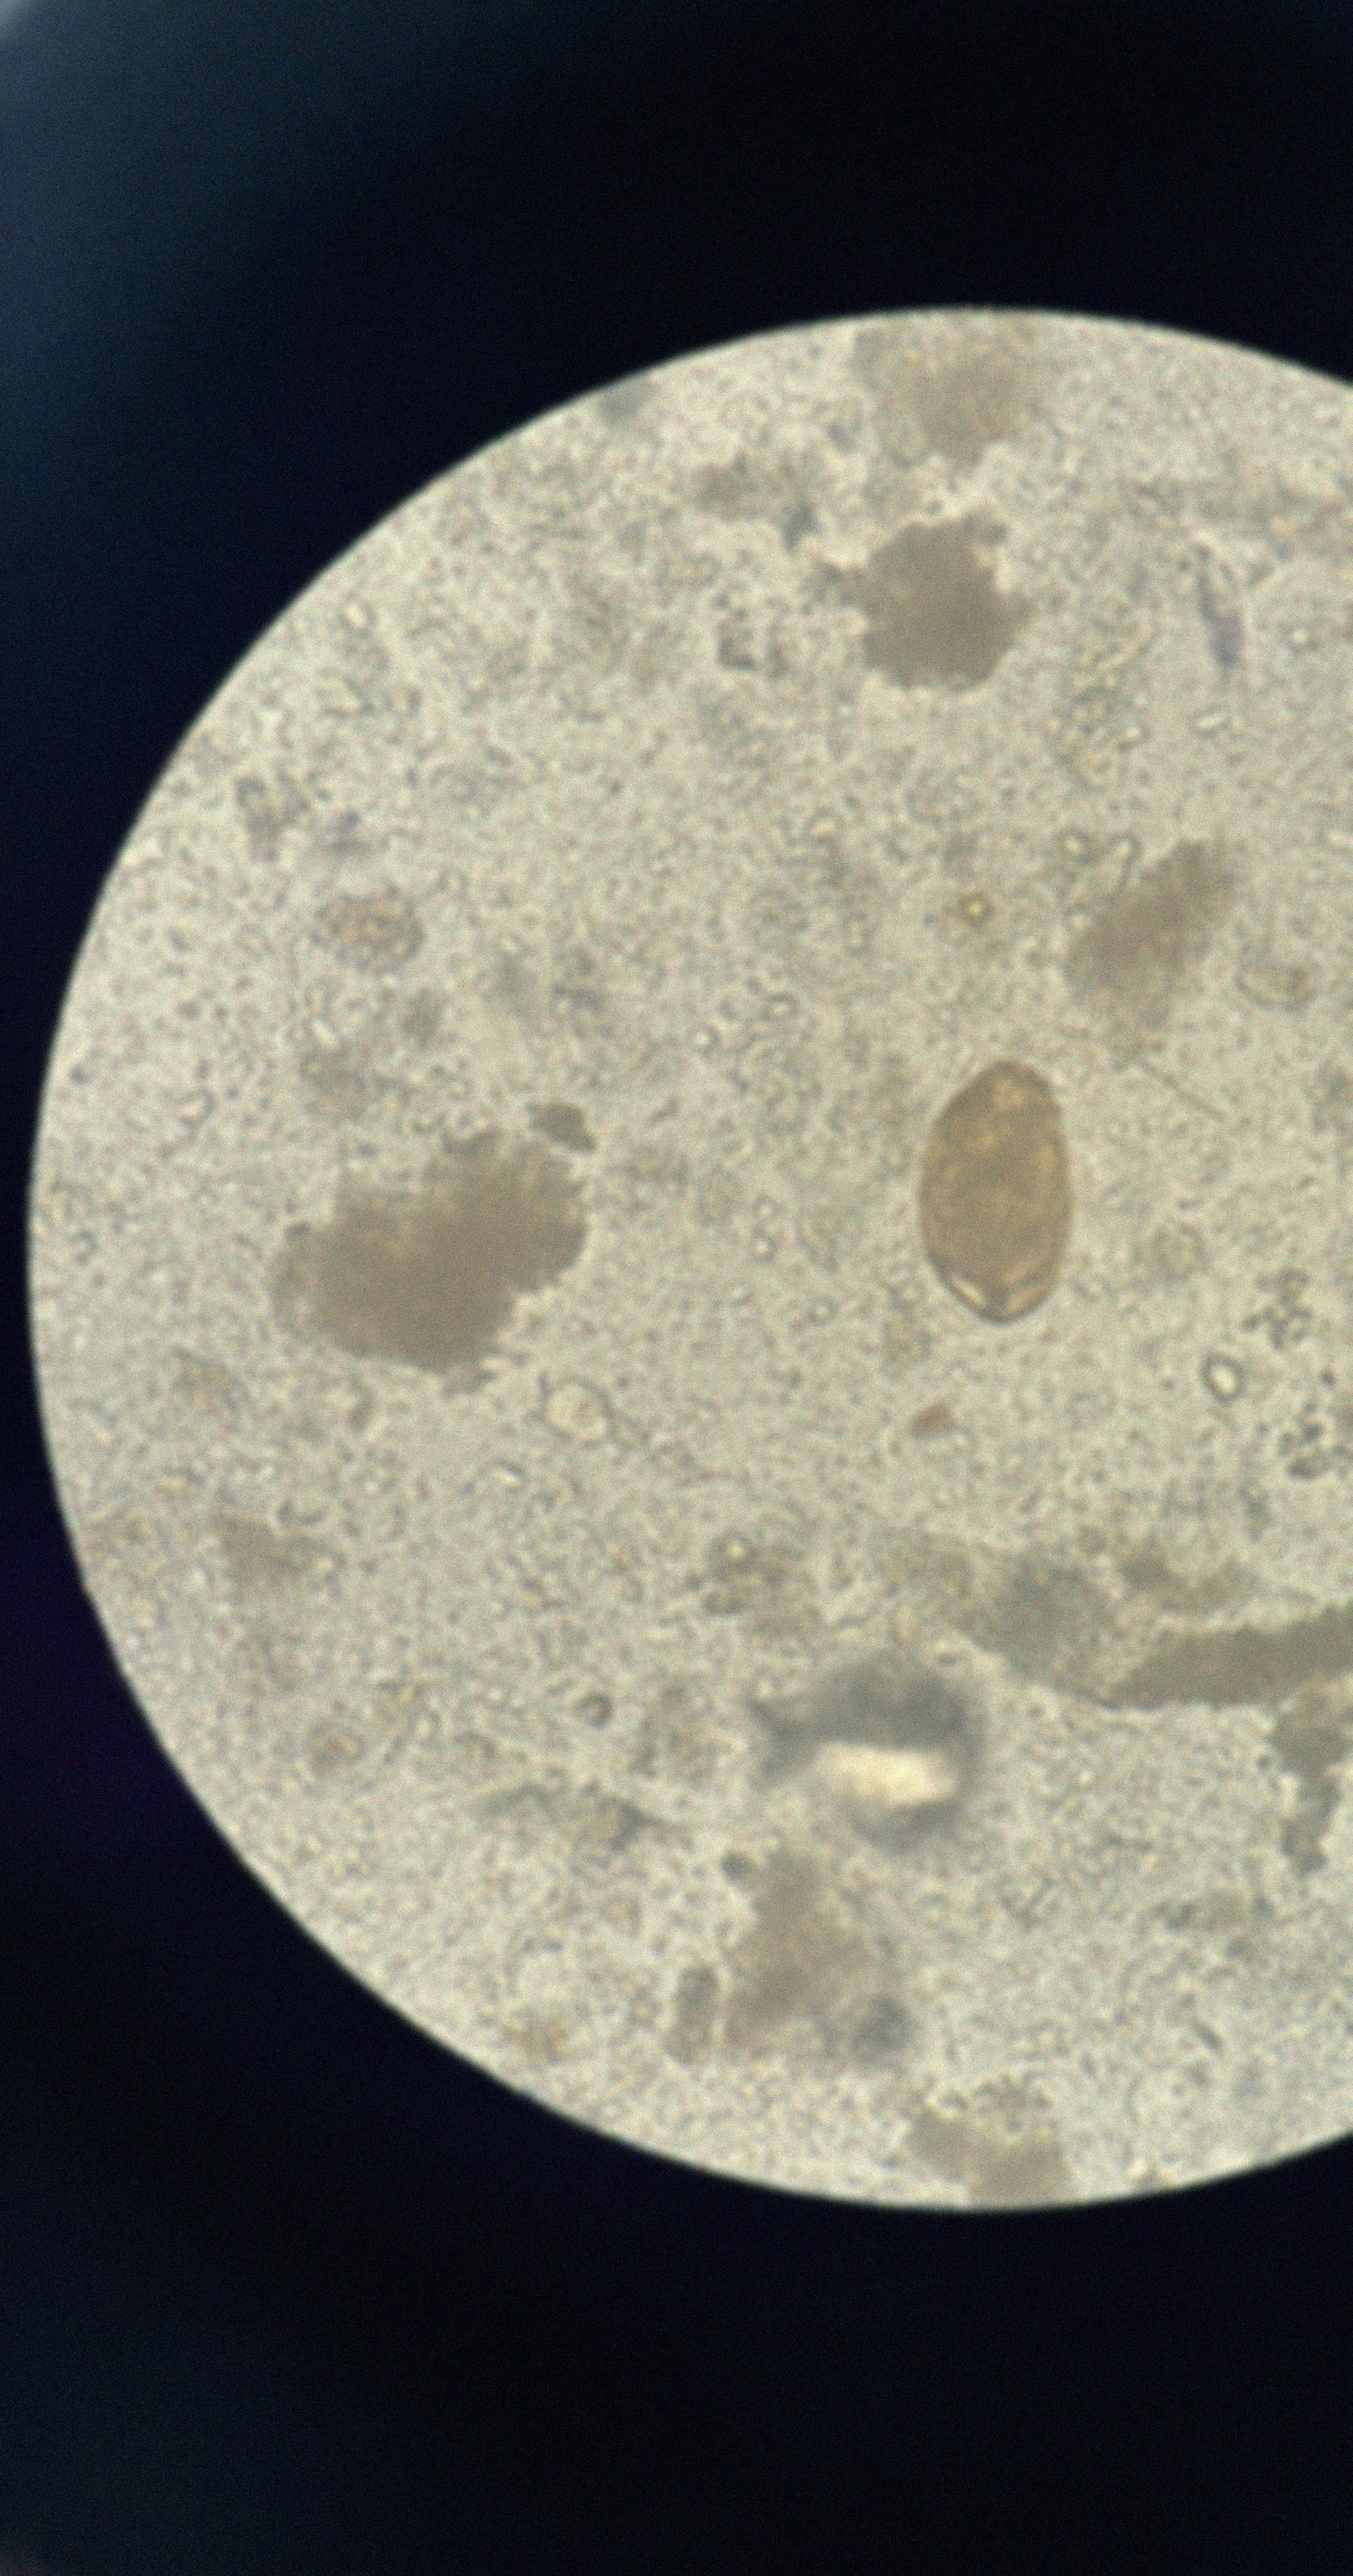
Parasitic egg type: Paragonimus spp